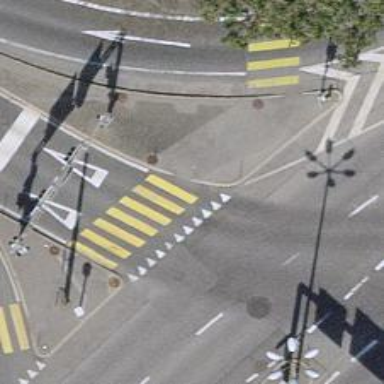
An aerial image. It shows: Road crossing with traffic signals and central island.